Aerial crown-view tile of a tropical tree (Barro Colorado Island, Panama), acquired 20250217:
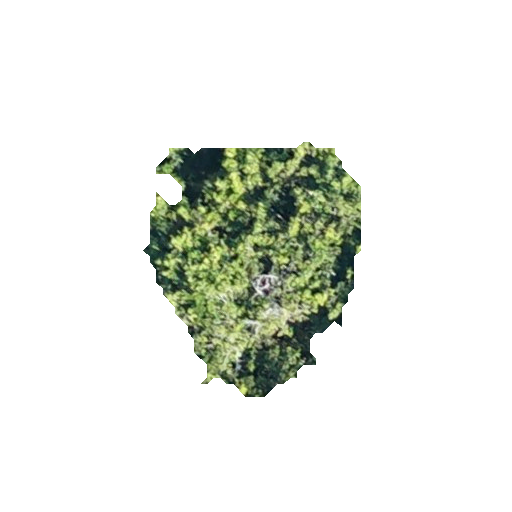
Species: Protium panamense
GBIF accepted scientific name: Protium panamense
Crown area: 58.788 m²